Question: From the Page_load event of Window1 I'm calling a function of a public class and passing parameter as the same Window1. After the function is called, a thread is started. The thread is called on Page_Loaded event of Window1. The code is like this:
'''
Private Sub StartScreen_Loaded(ByVal sender As Object, ByVal e As System.Windows.RoutedEventArgs) Handles Me.Loaded
Try
TmHeartbeat.Stop()
TmHeartbeat.Interval = 600000
TmHeartbeat.Start()
ResetVariables()
FormLoadSetting(Me)
SetButtonProperty(btnEnglish, "\Images\ButtonBgBig.png", GetFormLabel("Start Screen", "Common", "Button English"))
SetButtonProperty(btnSpanish, "\Images\ButtonBgBig.png", GetFormLabel("Start Screen", "Common", "Button Spanish"))
SetDisplayTimer(DGT, False, Me, <PHONE>)
MediaElement1.Source = New Uri(GetPath("Images\EnglishVideo" & GetFormLabel("Start Screen", "Common", "Video")))
If GetFormLabel("Start Screen", "Common", "Audio") <> "" Then
PlayAudio(APlay, GetFormLabel("Start Screen", "Common", "Audio"))
End If
Dim AudioPlay As New System.Media.SoundPlayer
Dim sc As New Screenshot
sc.TakeScreenshot(Me)
Catch ex As Exception
AliLogFileEntry(TransactionType.ErrorOnForm, "Error In Function: StartScreen_Loaded: " & Me.Title & ", ErrorMessage: " & ex.Message)
End Try
End Sub
'''
The function 'TakeScreenshot(Me)' which is in class 'Screenshot' is called. Along with the Screenshot class, I also have another class named 'GetScreenshot' and a function 'TakeScreenshot1'. The code for the class file is like this:
'''
Imports System.IO
Imports System.Threading
Public Class Screenshot
Public Sub TakeScreenshot(ByVal formname As Window)
Dim GT As New GetScreenshot
GT.source = formname
Dim newThread As New Thread(AddressOf GT.TakeScreenshot1)
newThread.Start()
End Sub
End Class
Public Class GetScreenshot
Public source As Window
Public Function TakeScreenshot1()
Thread.Sleep(2000)
If OG.GetValue("TakeScreenshot") <> "0" Then
Try
AliLogFileEntry(TransactionType.System, "In Function: TakeScreenshot")
Dim scale As Double = OG.GetValue("Screenshot_Scale") / 100
AliLogFileEntry(TransactionType.System, "In Function: GetJpgImage")
Dim renderHeight As Double = source.RenderSize.Height * scale
Dim renderWidth As Double = source.RenderSize.Width * scale
Dim renderTarget As New RenderTargetBitmap(CInt(Math.Truncate(renderWidth)), CInt(Math.Truncate(renderHeight)), 96, 96, PixelFormats.Pbgra32)
Dim sourceBrush As New VisualBrush(source)
Dim drawingVisual As New DrawingVisual()
Dim drawingContext As DrawingContext = drawingVisual.RenderOpen()
Using drawingContext
drawingContext.PushTransform(New ScaleTransform(scale, scale))
drawingContext.DrawRectangle(sourceBrush, Nothing, New Rect(New Point(0, 0), New Point(source.RenderSize.Width, source.RenderSize.Height)))
End Using
renderTarget.Render(drawingVisual)
Dim jpgEncoder As New JpegBitmapEncoder()
jpgEncoder.QualityLevel = 100
jpgEncoder.Frames.Add(BitmapFrame.Create(renderTarget))
Dim _imageArray As [Byte]()
Using outputStream As New MemoryStream()
jpgEncoder.Save(outputStream)
_imageArray = outputStream.ToArray()
End Using
Dim screenshot As Byte() = _imageArray
Dim dir As DirectoryInfo = New DirectoryInfo("Screenshots")
If Not dir.Exists Then dir = Directory.CreateDirectory(dir.FullName)
Dim path As String = AppDomain.CurrentDomain.BaseDirectory
Dim fileStream As New IO.FileStream("Screenshots" & source.Title & ".jpg", FileMode.Create, FileAccess.ReadWrite)
Dim binaryWriter As New IO.BinaryWriter(fileStream)
binaryWriter.Write(screenshot)
binaryWriter.Close()
Catch ex As Exception
AliLogFileEntry(TransactionType.ErrorOnForm, "Error In Function: TakeScreenshot , ErrorMessage: " & ex.Message)
End Try
End If
End Function
End Class
'''
When I debug this file, I get this error:

And the error is generated on line
'''
Dim sourceBrush As New VisualBrush(source)
'''
Pleas help
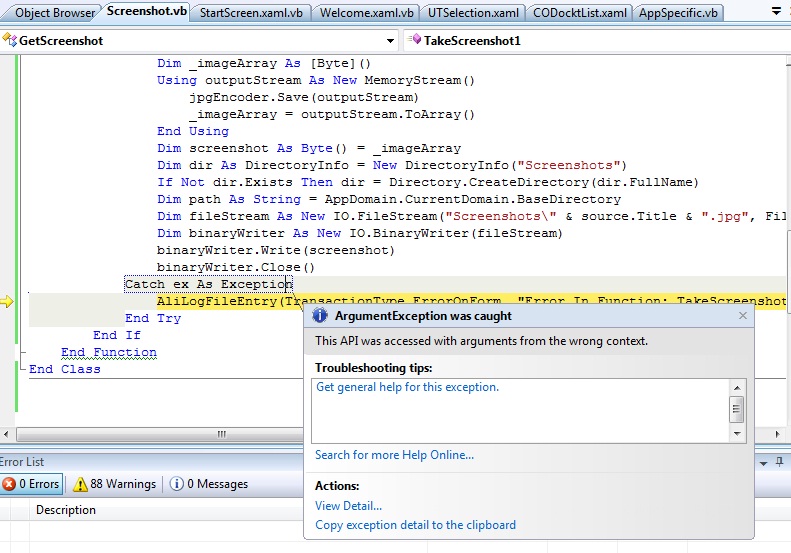
Answer: You are using 'source' from a different thread than it was created on. In order to use a windows control on a different thread you need to call back to the original thread.
See <URL> for more.